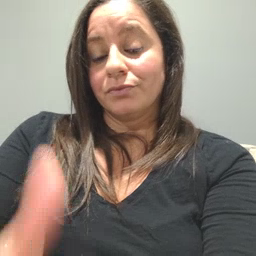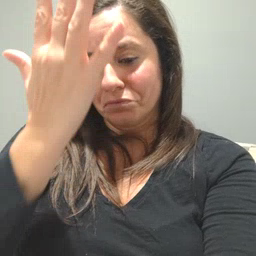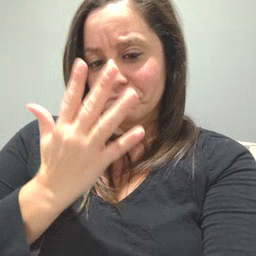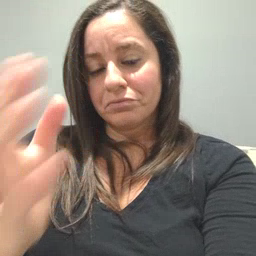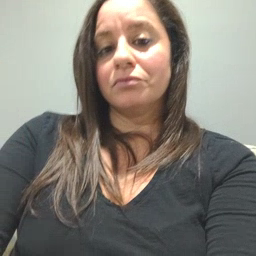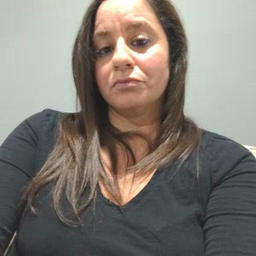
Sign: sad